Question: We have column chart, but it will display very ugly when it have lot of column, we enable the scrollbar but its not working properly. Please see the below image.
Please help me on,
- -
jsFiddle :
'''
'http://jsfiddle.net/utq6zjh5/4/'
'''

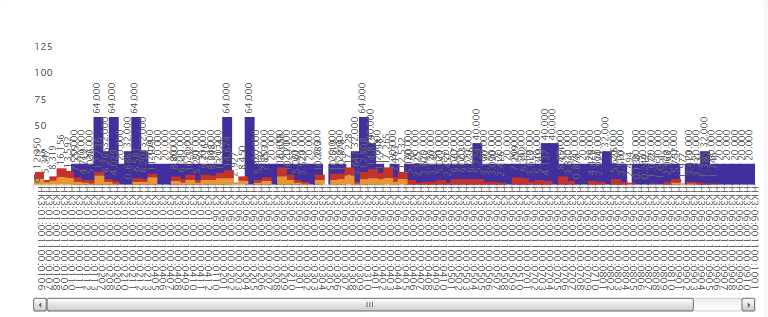
Answer: Try something like this :
'''
xAxis: {
min: 100
},
'''
Fiddle here: <URL>